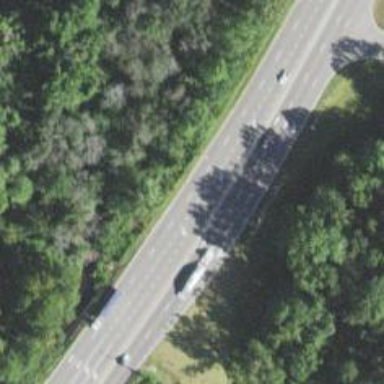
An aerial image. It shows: Trunk highway.